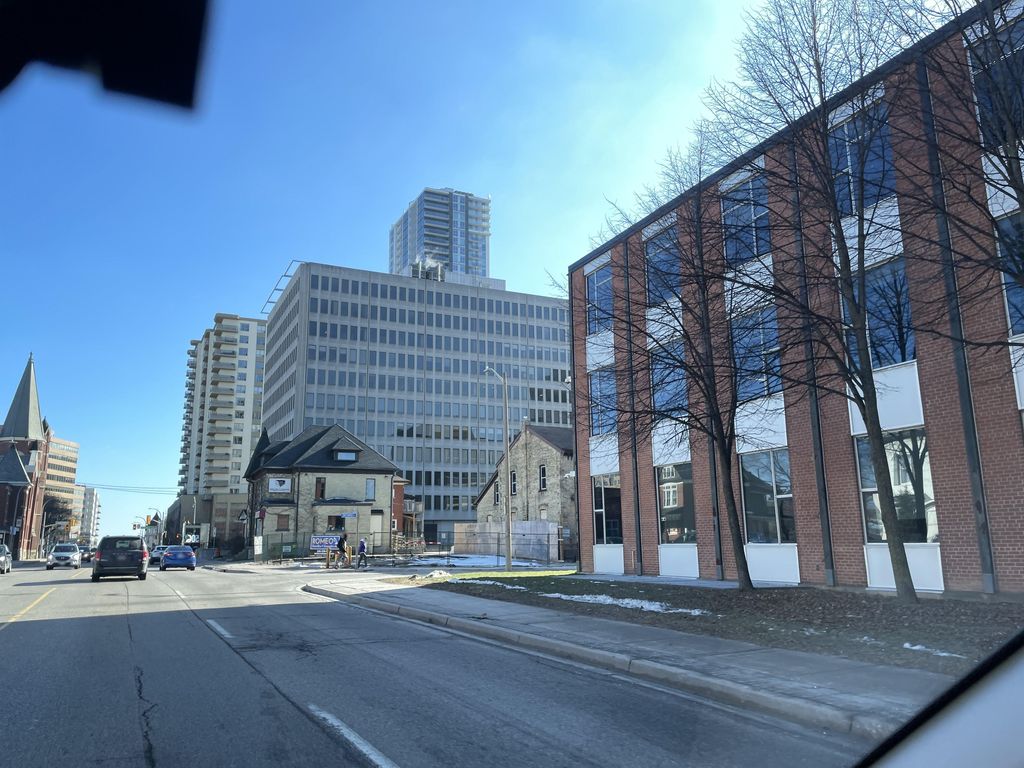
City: kitchener-waterloo